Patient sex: M
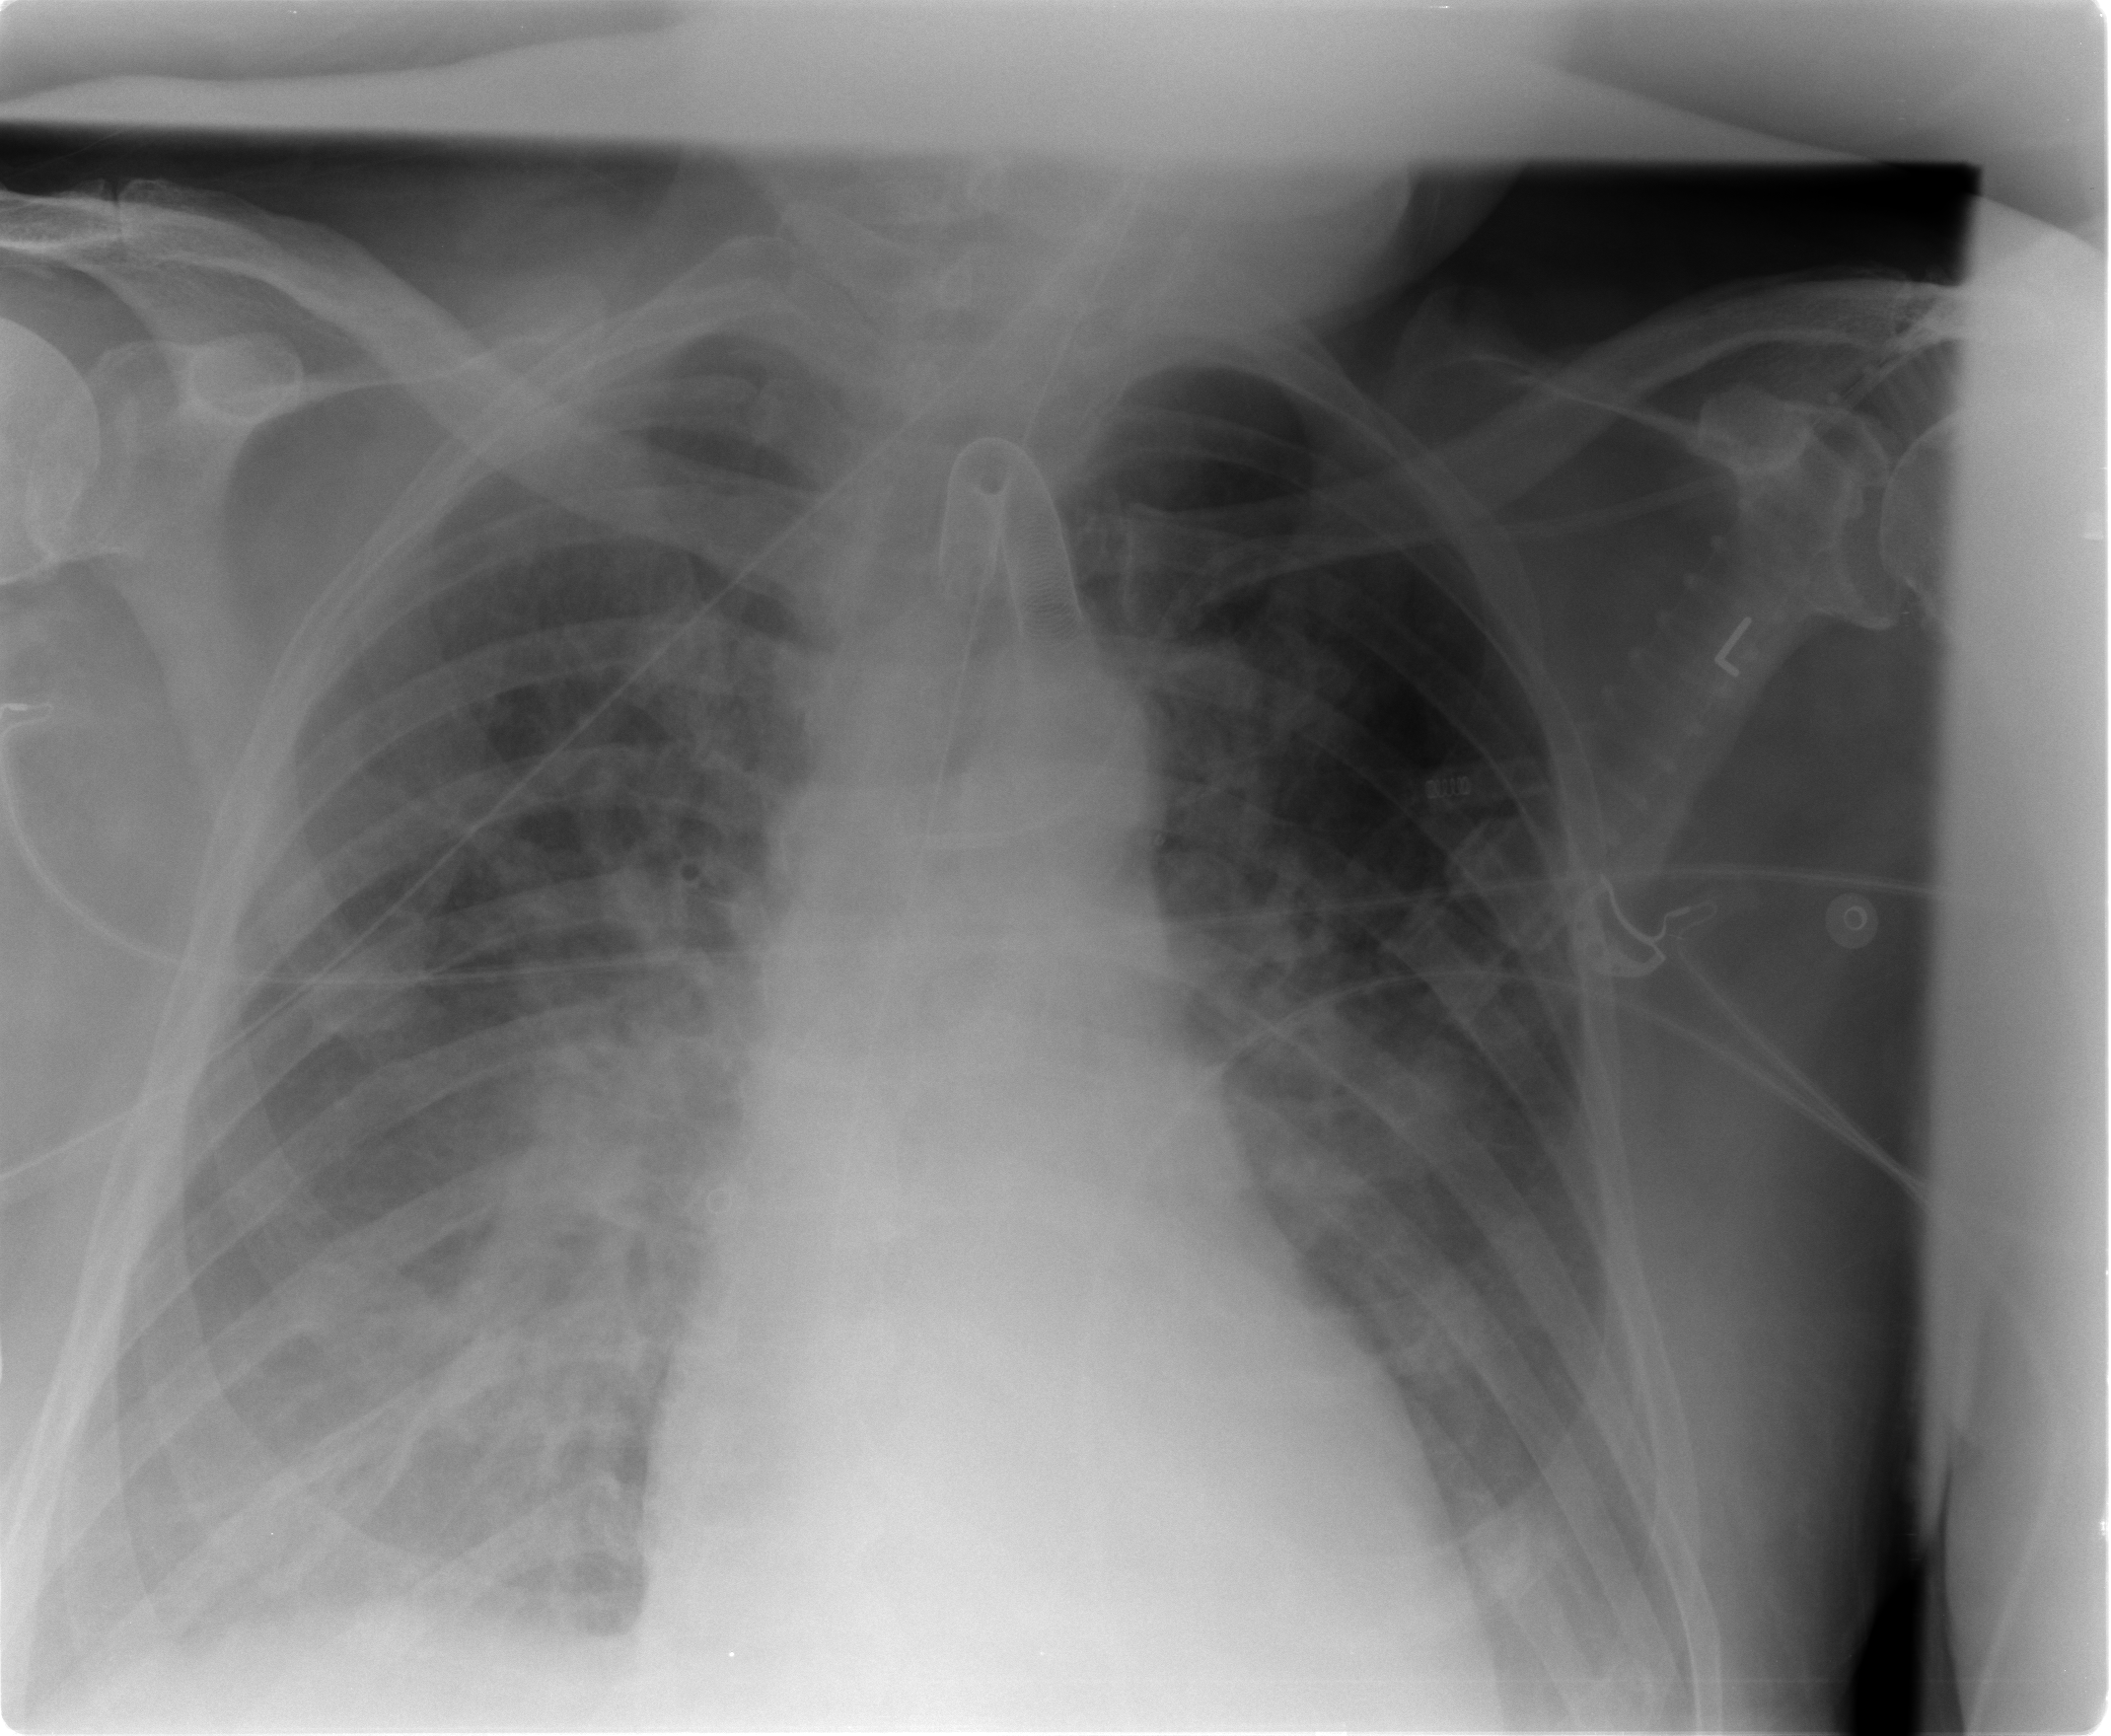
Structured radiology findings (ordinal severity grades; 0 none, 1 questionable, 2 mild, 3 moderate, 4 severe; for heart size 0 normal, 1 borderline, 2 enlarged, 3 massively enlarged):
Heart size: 1
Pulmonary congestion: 3
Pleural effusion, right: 3
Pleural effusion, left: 2
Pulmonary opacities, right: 0
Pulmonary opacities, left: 0
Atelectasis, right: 0
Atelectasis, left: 0